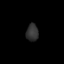
Tissue: lung
Cell type: Endothelial cells
Senescence score: 0.241
Nuclear area (px): 205
Mean DAPI intensity: 49.712